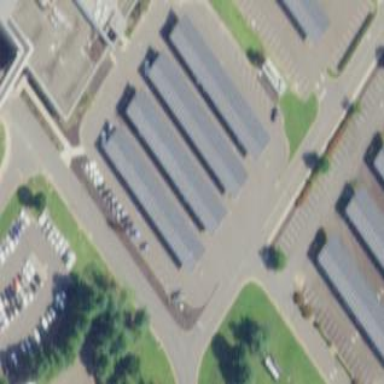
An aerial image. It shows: Solar photovoltaic panel generator on roof.